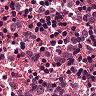
Metastatic tissue present: yes